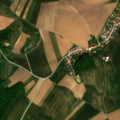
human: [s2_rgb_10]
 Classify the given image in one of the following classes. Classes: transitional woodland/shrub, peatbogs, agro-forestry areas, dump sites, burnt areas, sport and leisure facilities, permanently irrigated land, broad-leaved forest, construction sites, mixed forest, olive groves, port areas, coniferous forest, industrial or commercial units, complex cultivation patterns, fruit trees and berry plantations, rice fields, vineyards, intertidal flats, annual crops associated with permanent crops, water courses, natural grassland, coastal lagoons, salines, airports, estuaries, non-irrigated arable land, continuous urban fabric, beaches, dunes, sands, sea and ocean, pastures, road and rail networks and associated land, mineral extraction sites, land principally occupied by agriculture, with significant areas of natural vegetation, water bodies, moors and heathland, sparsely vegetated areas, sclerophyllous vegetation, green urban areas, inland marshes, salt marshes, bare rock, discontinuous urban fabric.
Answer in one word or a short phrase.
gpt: discontinuous urban fabric, non-irrigated arable land, land principally occupied by agriculture, with significant areas of natural vegetation, broad-leaved forest